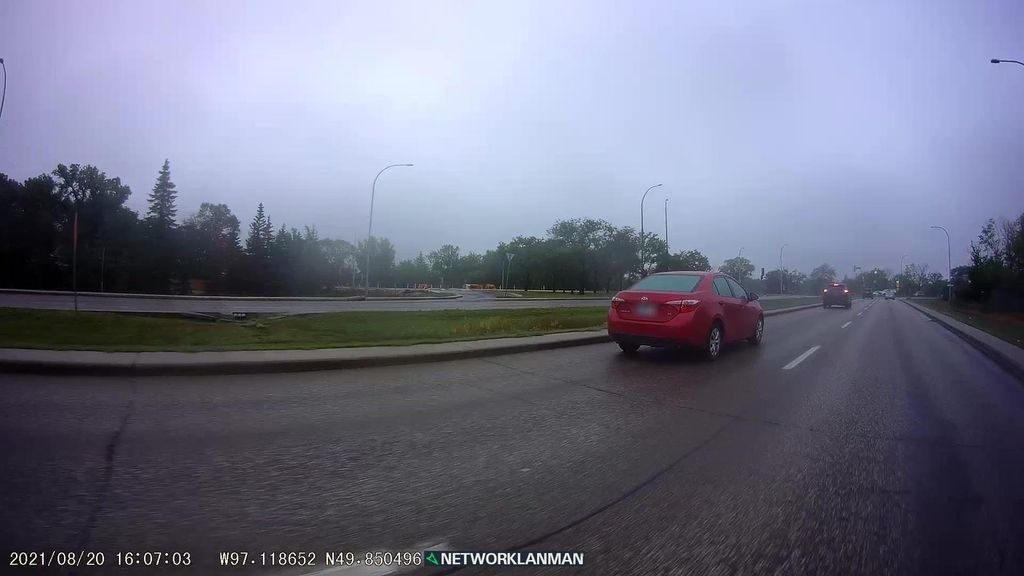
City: winnipeg